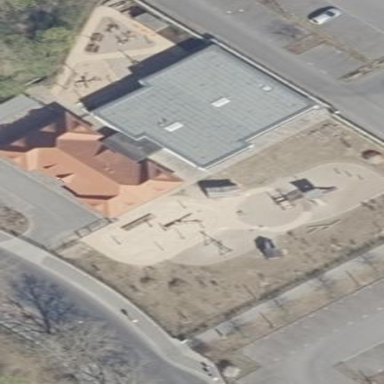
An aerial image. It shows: Kindergarten building.